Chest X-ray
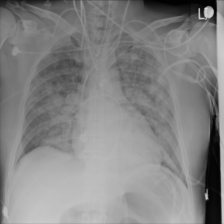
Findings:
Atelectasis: negative
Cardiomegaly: negative
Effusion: negative
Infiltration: positive
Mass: negative
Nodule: positive
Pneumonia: negative
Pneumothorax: negative
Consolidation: negative
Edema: negative
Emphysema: negative
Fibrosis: negative
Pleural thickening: negative
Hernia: negative